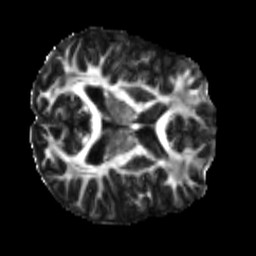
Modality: FA
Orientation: axial
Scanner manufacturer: siemens
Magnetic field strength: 3 T
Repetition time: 4 s
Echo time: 0.0594 s